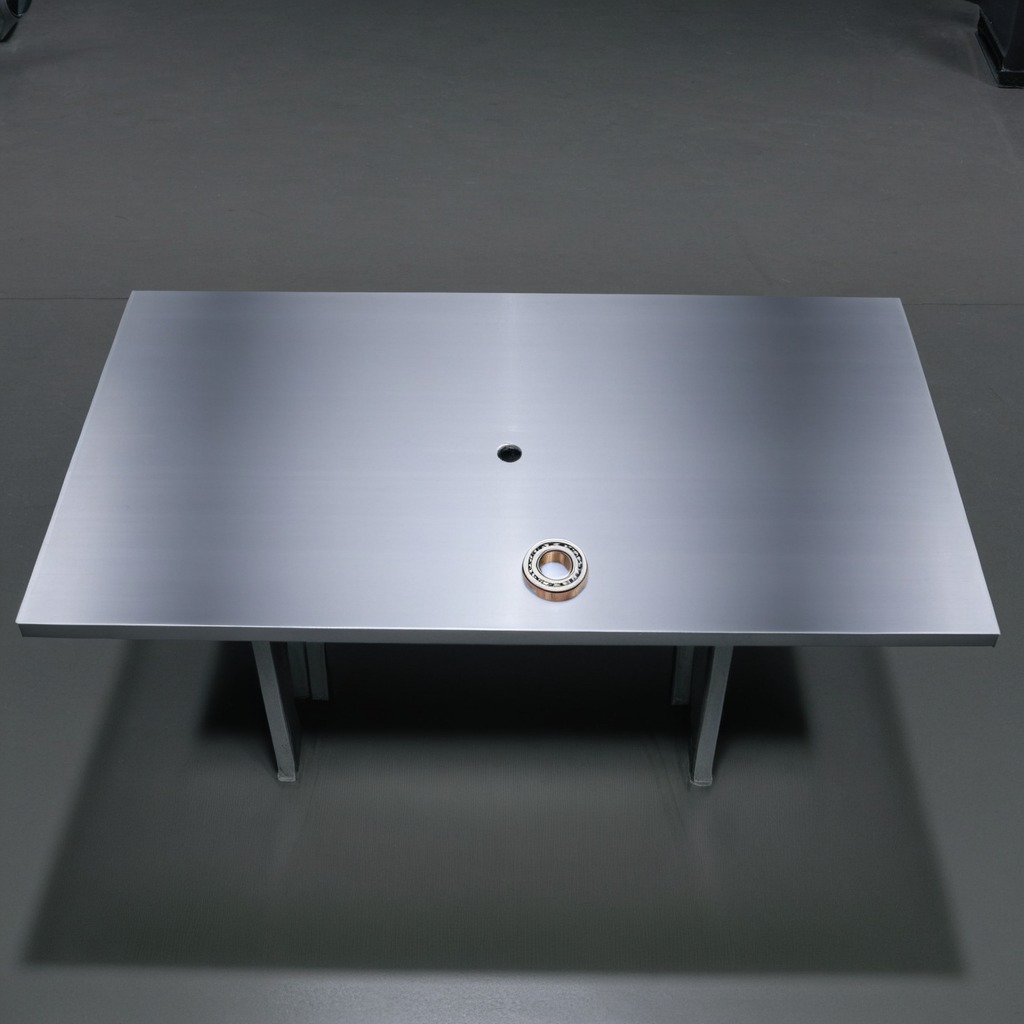
A metal ball bearing lies on the tabletop.